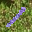
Label: 1